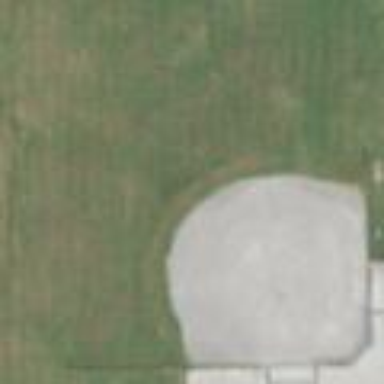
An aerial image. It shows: Softball pitch for leisure sports.